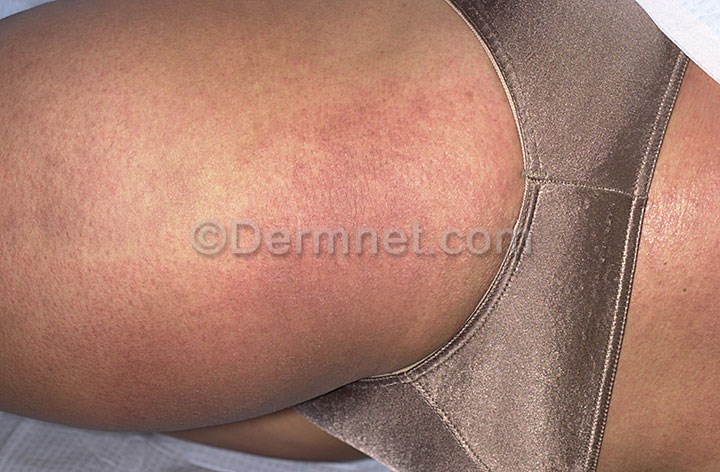
Disease: Exanthems and Drug Eruptions